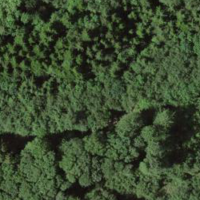
EUNIS habitat code: 44
Species observed at this site:
Angelica sylvestris